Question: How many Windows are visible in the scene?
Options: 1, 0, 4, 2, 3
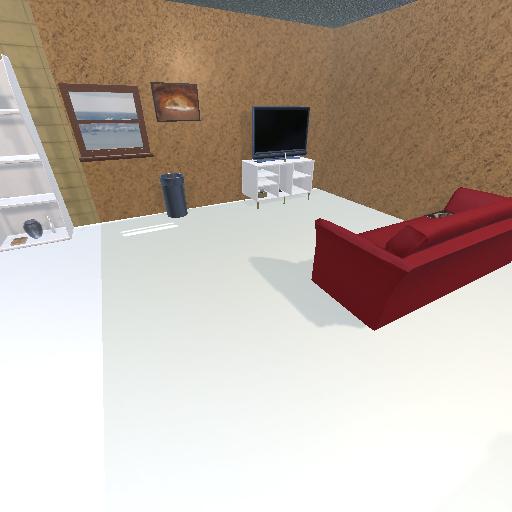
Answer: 1